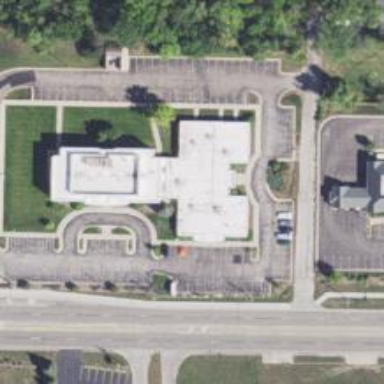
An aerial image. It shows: Healthcare clinic.